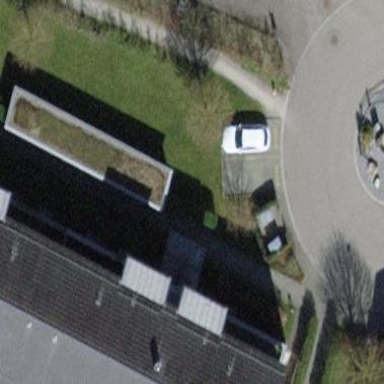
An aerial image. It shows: Building with bicycle parking facilities.